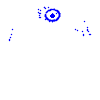
Particle: kaon